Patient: sex M, age 69
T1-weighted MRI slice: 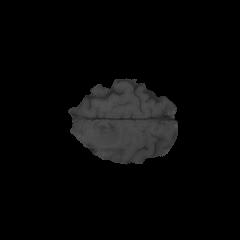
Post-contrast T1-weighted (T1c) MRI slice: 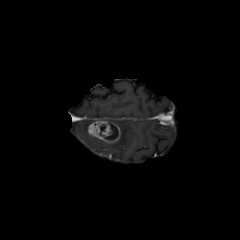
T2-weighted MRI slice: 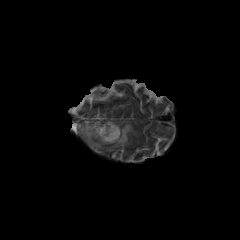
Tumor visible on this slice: yes
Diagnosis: Glioblastoma, IDH-wildtype
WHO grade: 4